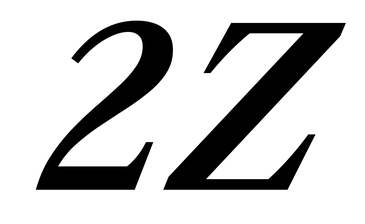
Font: LibreCaslonText-Italic_SemiBold_Italic